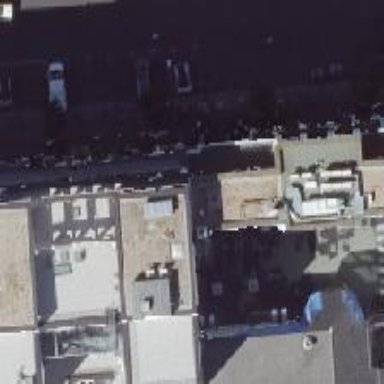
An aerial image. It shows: Pub with its own brewery.